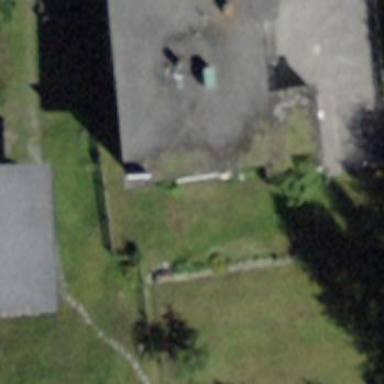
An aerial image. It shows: Building with tile roof.